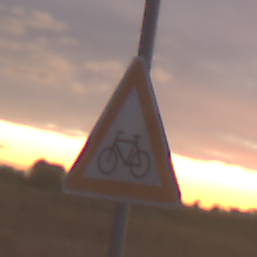
Verkehrszeichen: RadverkehrRechts
Umgebung: Outdoor, Nature
Tageszeit: SunriseSunset
Wetter: PartlyCloudy
Licht: Natural
Jahreszeit: NotSpecified
Kontrast: LowContrast